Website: bh-photo
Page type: address-validator
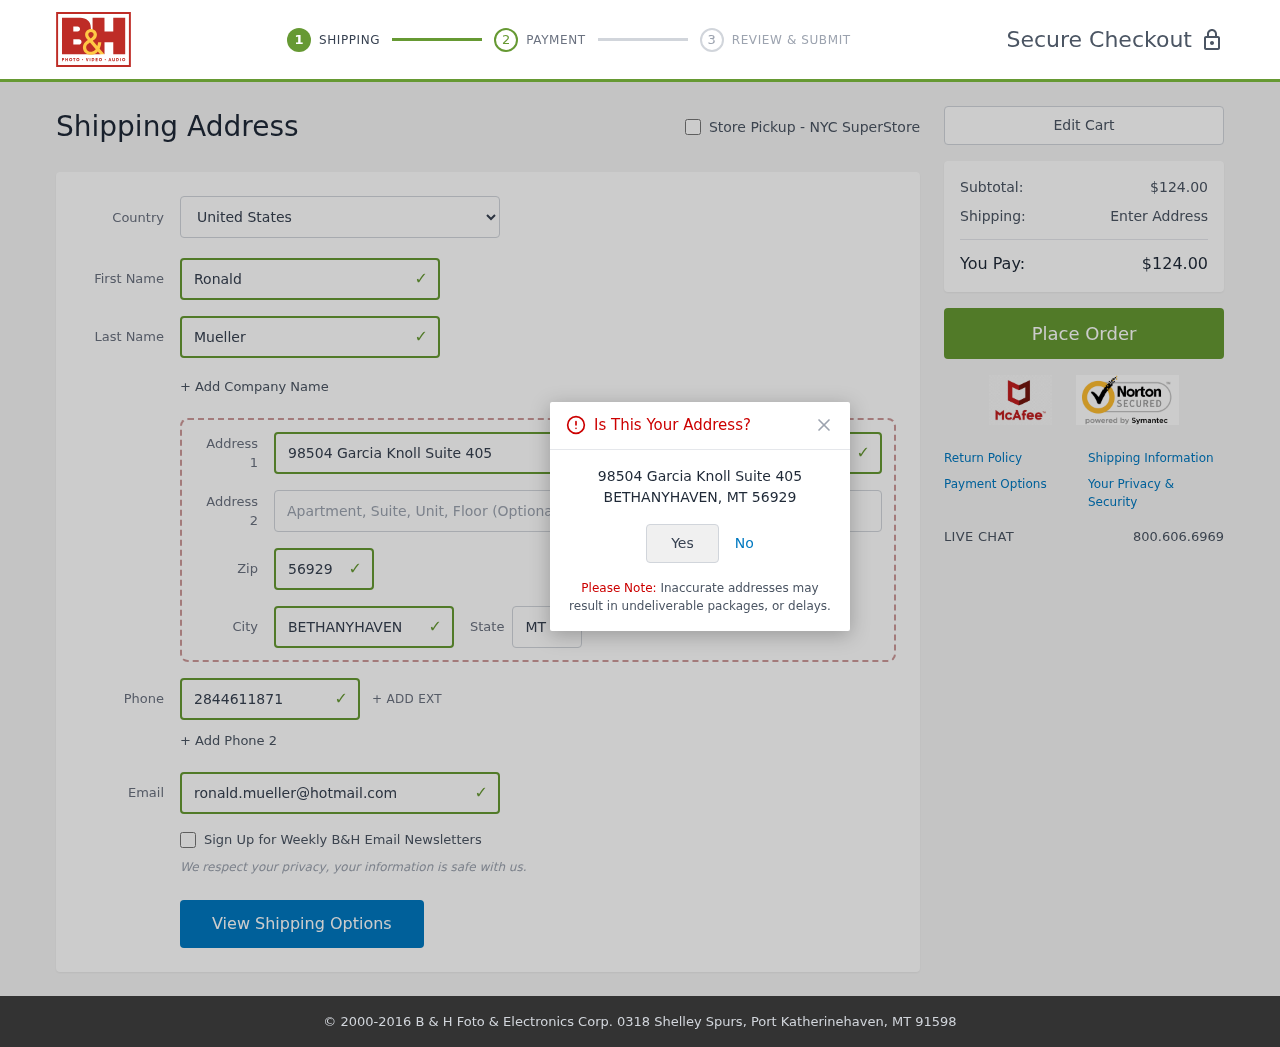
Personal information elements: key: PII_CITY
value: Bethanyhaven
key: PII_COUNTRY
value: United States
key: PII_EMAIL
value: ronald.mueller@hotmail.com
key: PII_FIRSTNAME
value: Ronald
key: PII_LASTNAME
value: Mueller
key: PII_PHONE
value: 2844611871
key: PII_POSTCODE
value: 56929
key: PII_STATE_ABBR
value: MT
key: PII_STREET
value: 98504 Garcia Knoll Suite 405
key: PII_CITY_CONFIRM
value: BETHANYHAVEN
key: PII_POSTCODE_FULL
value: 56929
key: PII_POSTCODE_NUMERIC
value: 56929
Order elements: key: ORDER_SUBTOTAL
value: $124.00
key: ORDER_TOTAL
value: $124.00